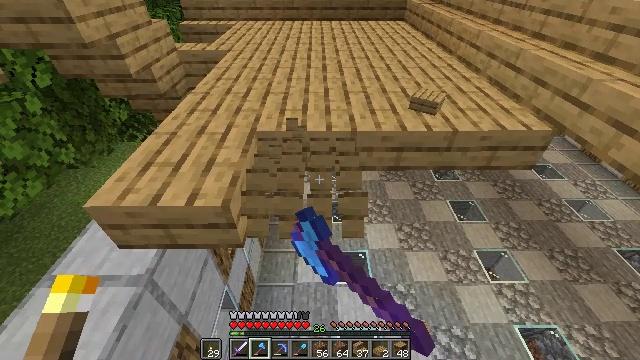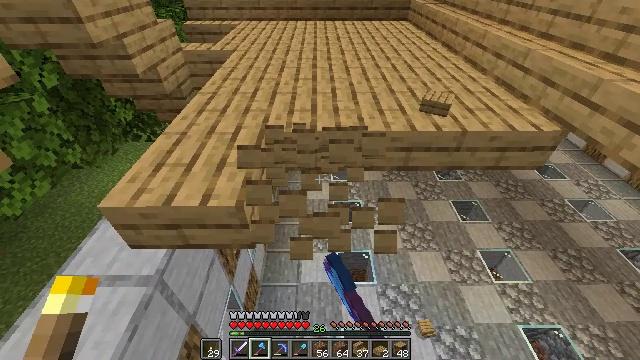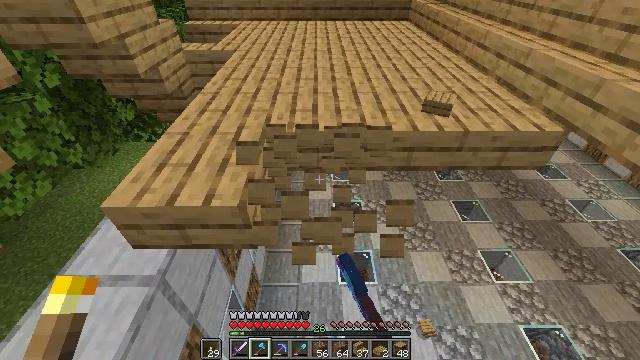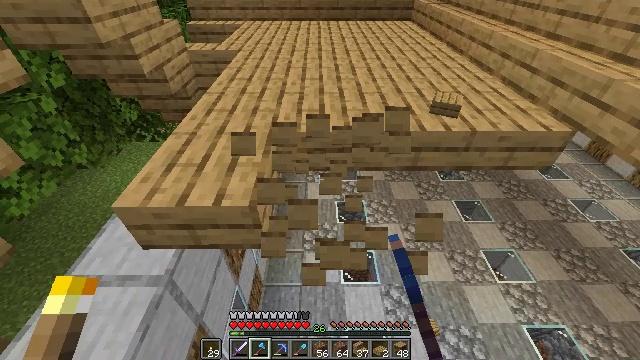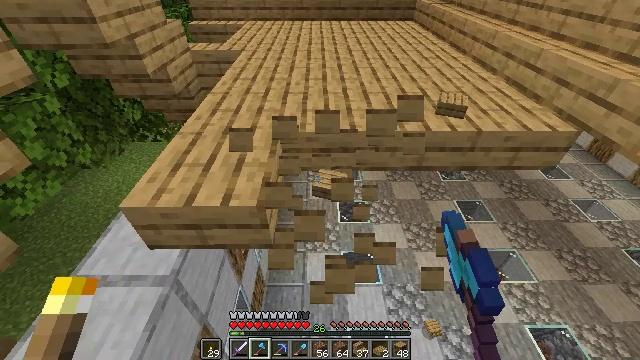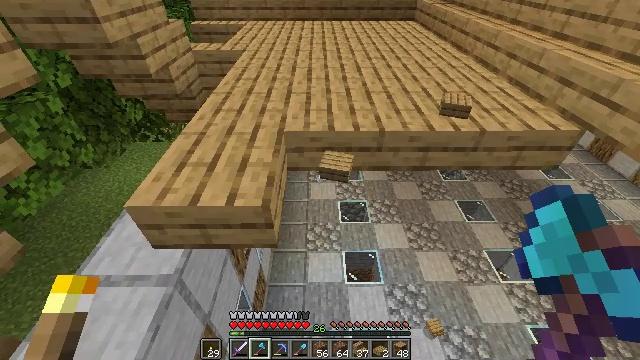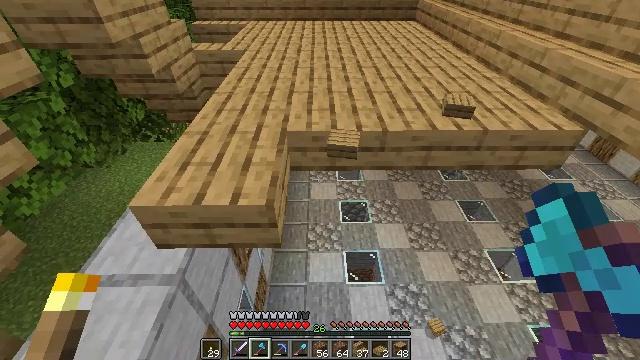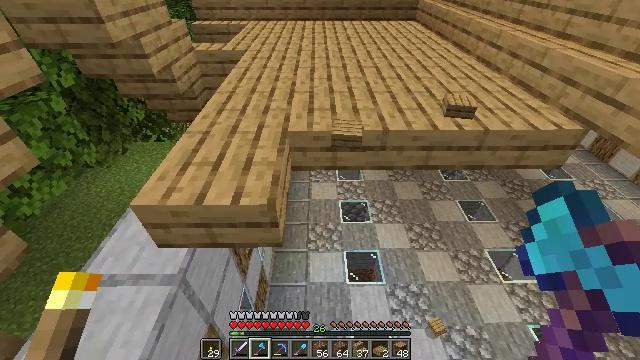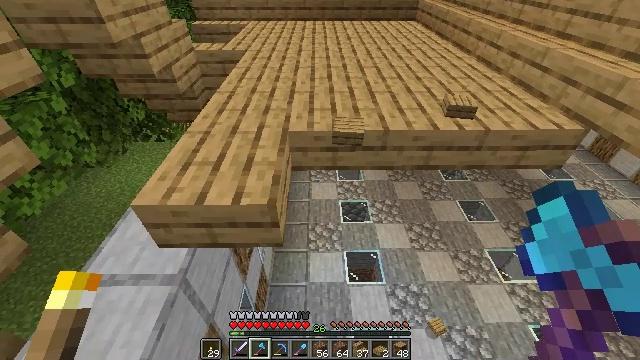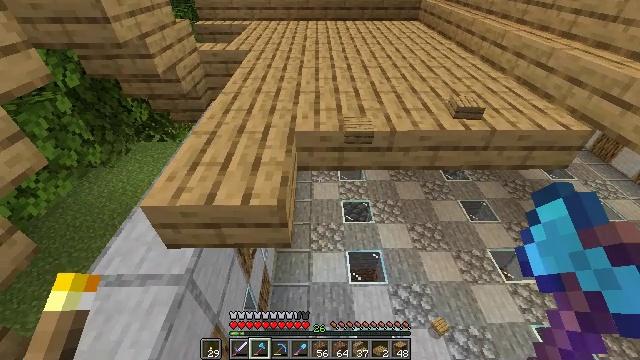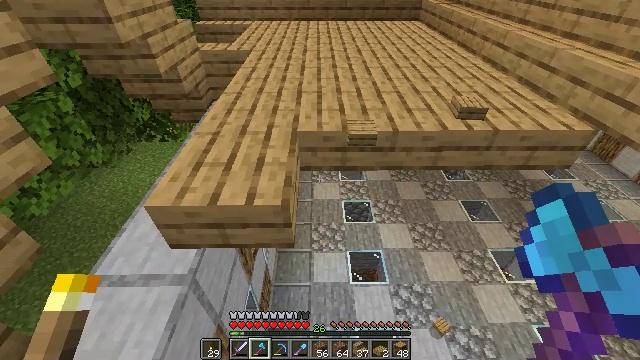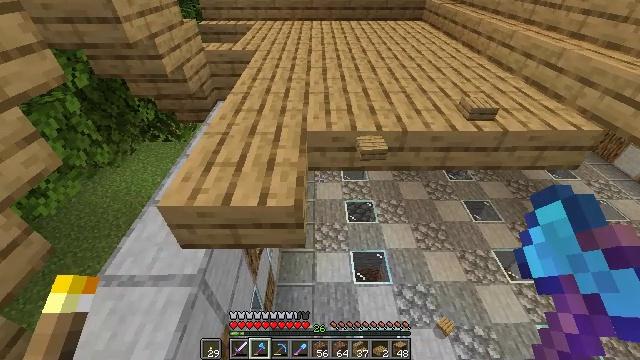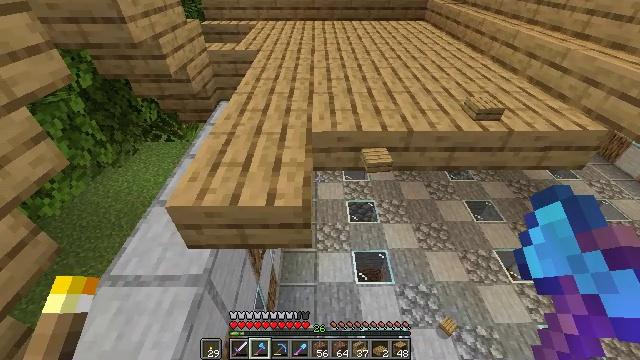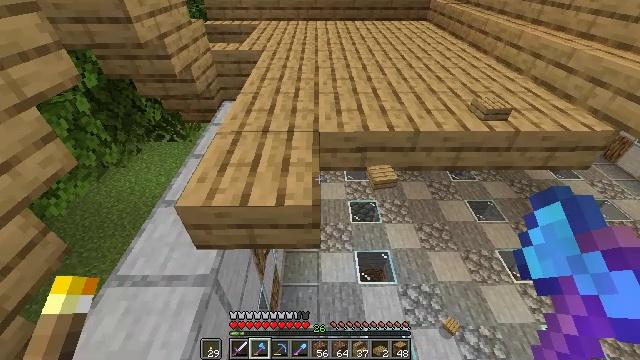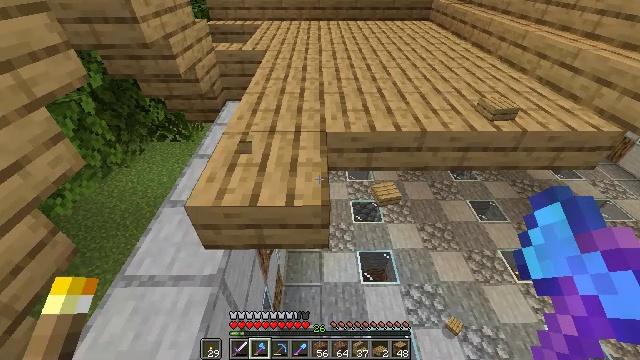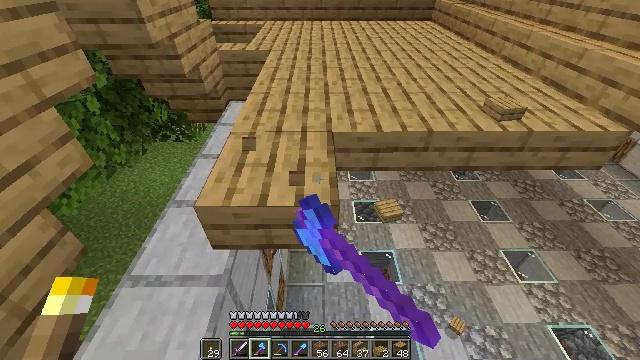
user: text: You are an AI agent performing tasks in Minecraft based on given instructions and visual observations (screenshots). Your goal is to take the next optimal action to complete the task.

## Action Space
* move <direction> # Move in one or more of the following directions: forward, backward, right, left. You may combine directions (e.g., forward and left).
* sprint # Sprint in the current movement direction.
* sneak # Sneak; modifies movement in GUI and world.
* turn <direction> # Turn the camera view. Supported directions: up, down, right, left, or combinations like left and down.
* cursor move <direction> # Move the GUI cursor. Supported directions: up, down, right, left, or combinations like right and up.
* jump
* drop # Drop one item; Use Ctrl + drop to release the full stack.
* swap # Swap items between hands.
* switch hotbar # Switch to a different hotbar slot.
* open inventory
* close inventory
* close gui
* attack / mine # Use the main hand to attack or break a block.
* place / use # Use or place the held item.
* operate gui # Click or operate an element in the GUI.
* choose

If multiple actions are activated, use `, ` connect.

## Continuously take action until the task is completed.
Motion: motion action
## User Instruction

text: Attack the oak slab to collect it.
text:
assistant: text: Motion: move left, sneak, attack / mine
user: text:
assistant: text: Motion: move left, sneak, attack / mine
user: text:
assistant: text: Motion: move left, sneak, attack / mine
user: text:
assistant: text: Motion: sneak, attack / mine
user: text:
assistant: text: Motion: sneak, attack / mine
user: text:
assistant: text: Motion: sneak, attack / mine
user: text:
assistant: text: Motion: sneak, attack / mine
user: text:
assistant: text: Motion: move left, sneak, attack / mine
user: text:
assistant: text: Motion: move left, sneak, attack / mine
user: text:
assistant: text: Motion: move left, sneak, attack / mine
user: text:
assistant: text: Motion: move left, sneak, attack / mine
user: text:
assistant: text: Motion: move left, sneak, attack / mine
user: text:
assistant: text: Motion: move left, sneak, attack / mine
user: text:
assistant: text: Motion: move left, sneak, attack / mine
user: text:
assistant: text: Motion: move left, sneak, attack / mine
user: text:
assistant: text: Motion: move left, sneak, attack / mine
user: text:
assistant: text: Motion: move left, sneak, attack / mine
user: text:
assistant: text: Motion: move left, sneak, attack / mine
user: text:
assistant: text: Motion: move left, sneak, attack / mine
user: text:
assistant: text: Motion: sneak, attack / mine
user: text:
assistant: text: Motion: sneak, attack / mine
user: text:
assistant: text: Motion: sneak, turn right, attack / mine
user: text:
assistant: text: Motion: sneak, attack / mine
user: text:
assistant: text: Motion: sneak, attack / mine
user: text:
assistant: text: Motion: sneak, attack / mine
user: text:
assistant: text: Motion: sneak, attack / mine
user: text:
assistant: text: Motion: sneak, attack / mine
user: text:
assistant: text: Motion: sneak, attack / mine
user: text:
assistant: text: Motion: move left, sneak, attack / mine
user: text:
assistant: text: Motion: move left, sneak, attack / mine